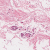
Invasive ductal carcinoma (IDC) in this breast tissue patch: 0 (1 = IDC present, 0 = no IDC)